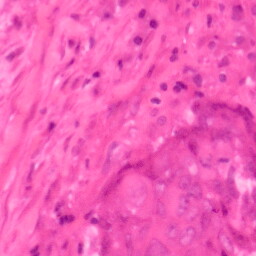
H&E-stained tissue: Colon